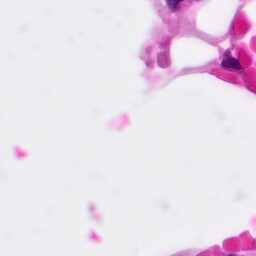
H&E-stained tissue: Pancreatic